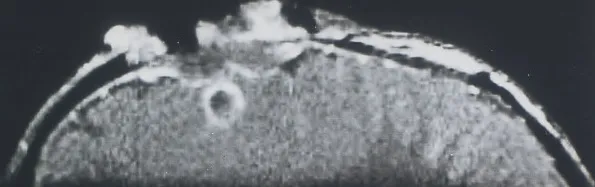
Nuclear magnetic resonance imaging revealing tumor infiltration of the cranium and frontal cortex.
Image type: radiology (mri)